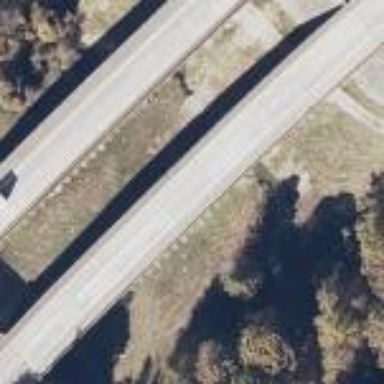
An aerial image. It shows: Bridge with beam structure.